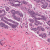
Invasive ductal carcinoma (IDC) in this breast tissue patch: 0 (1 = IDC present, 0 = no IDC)